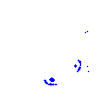
Particle: pion